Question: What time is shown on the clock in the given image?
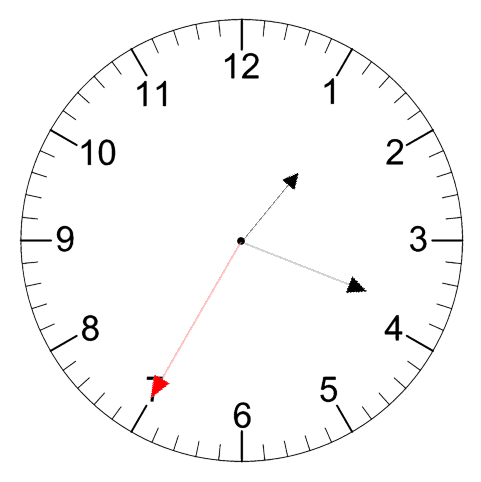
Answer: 01:18:35